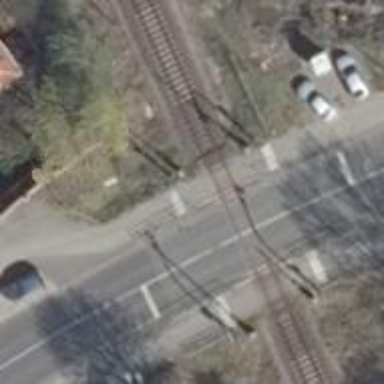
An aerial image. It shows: Automatic barrier level crossing with lights on the railway.